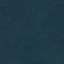
Land use / land cover: Forest